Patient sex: M
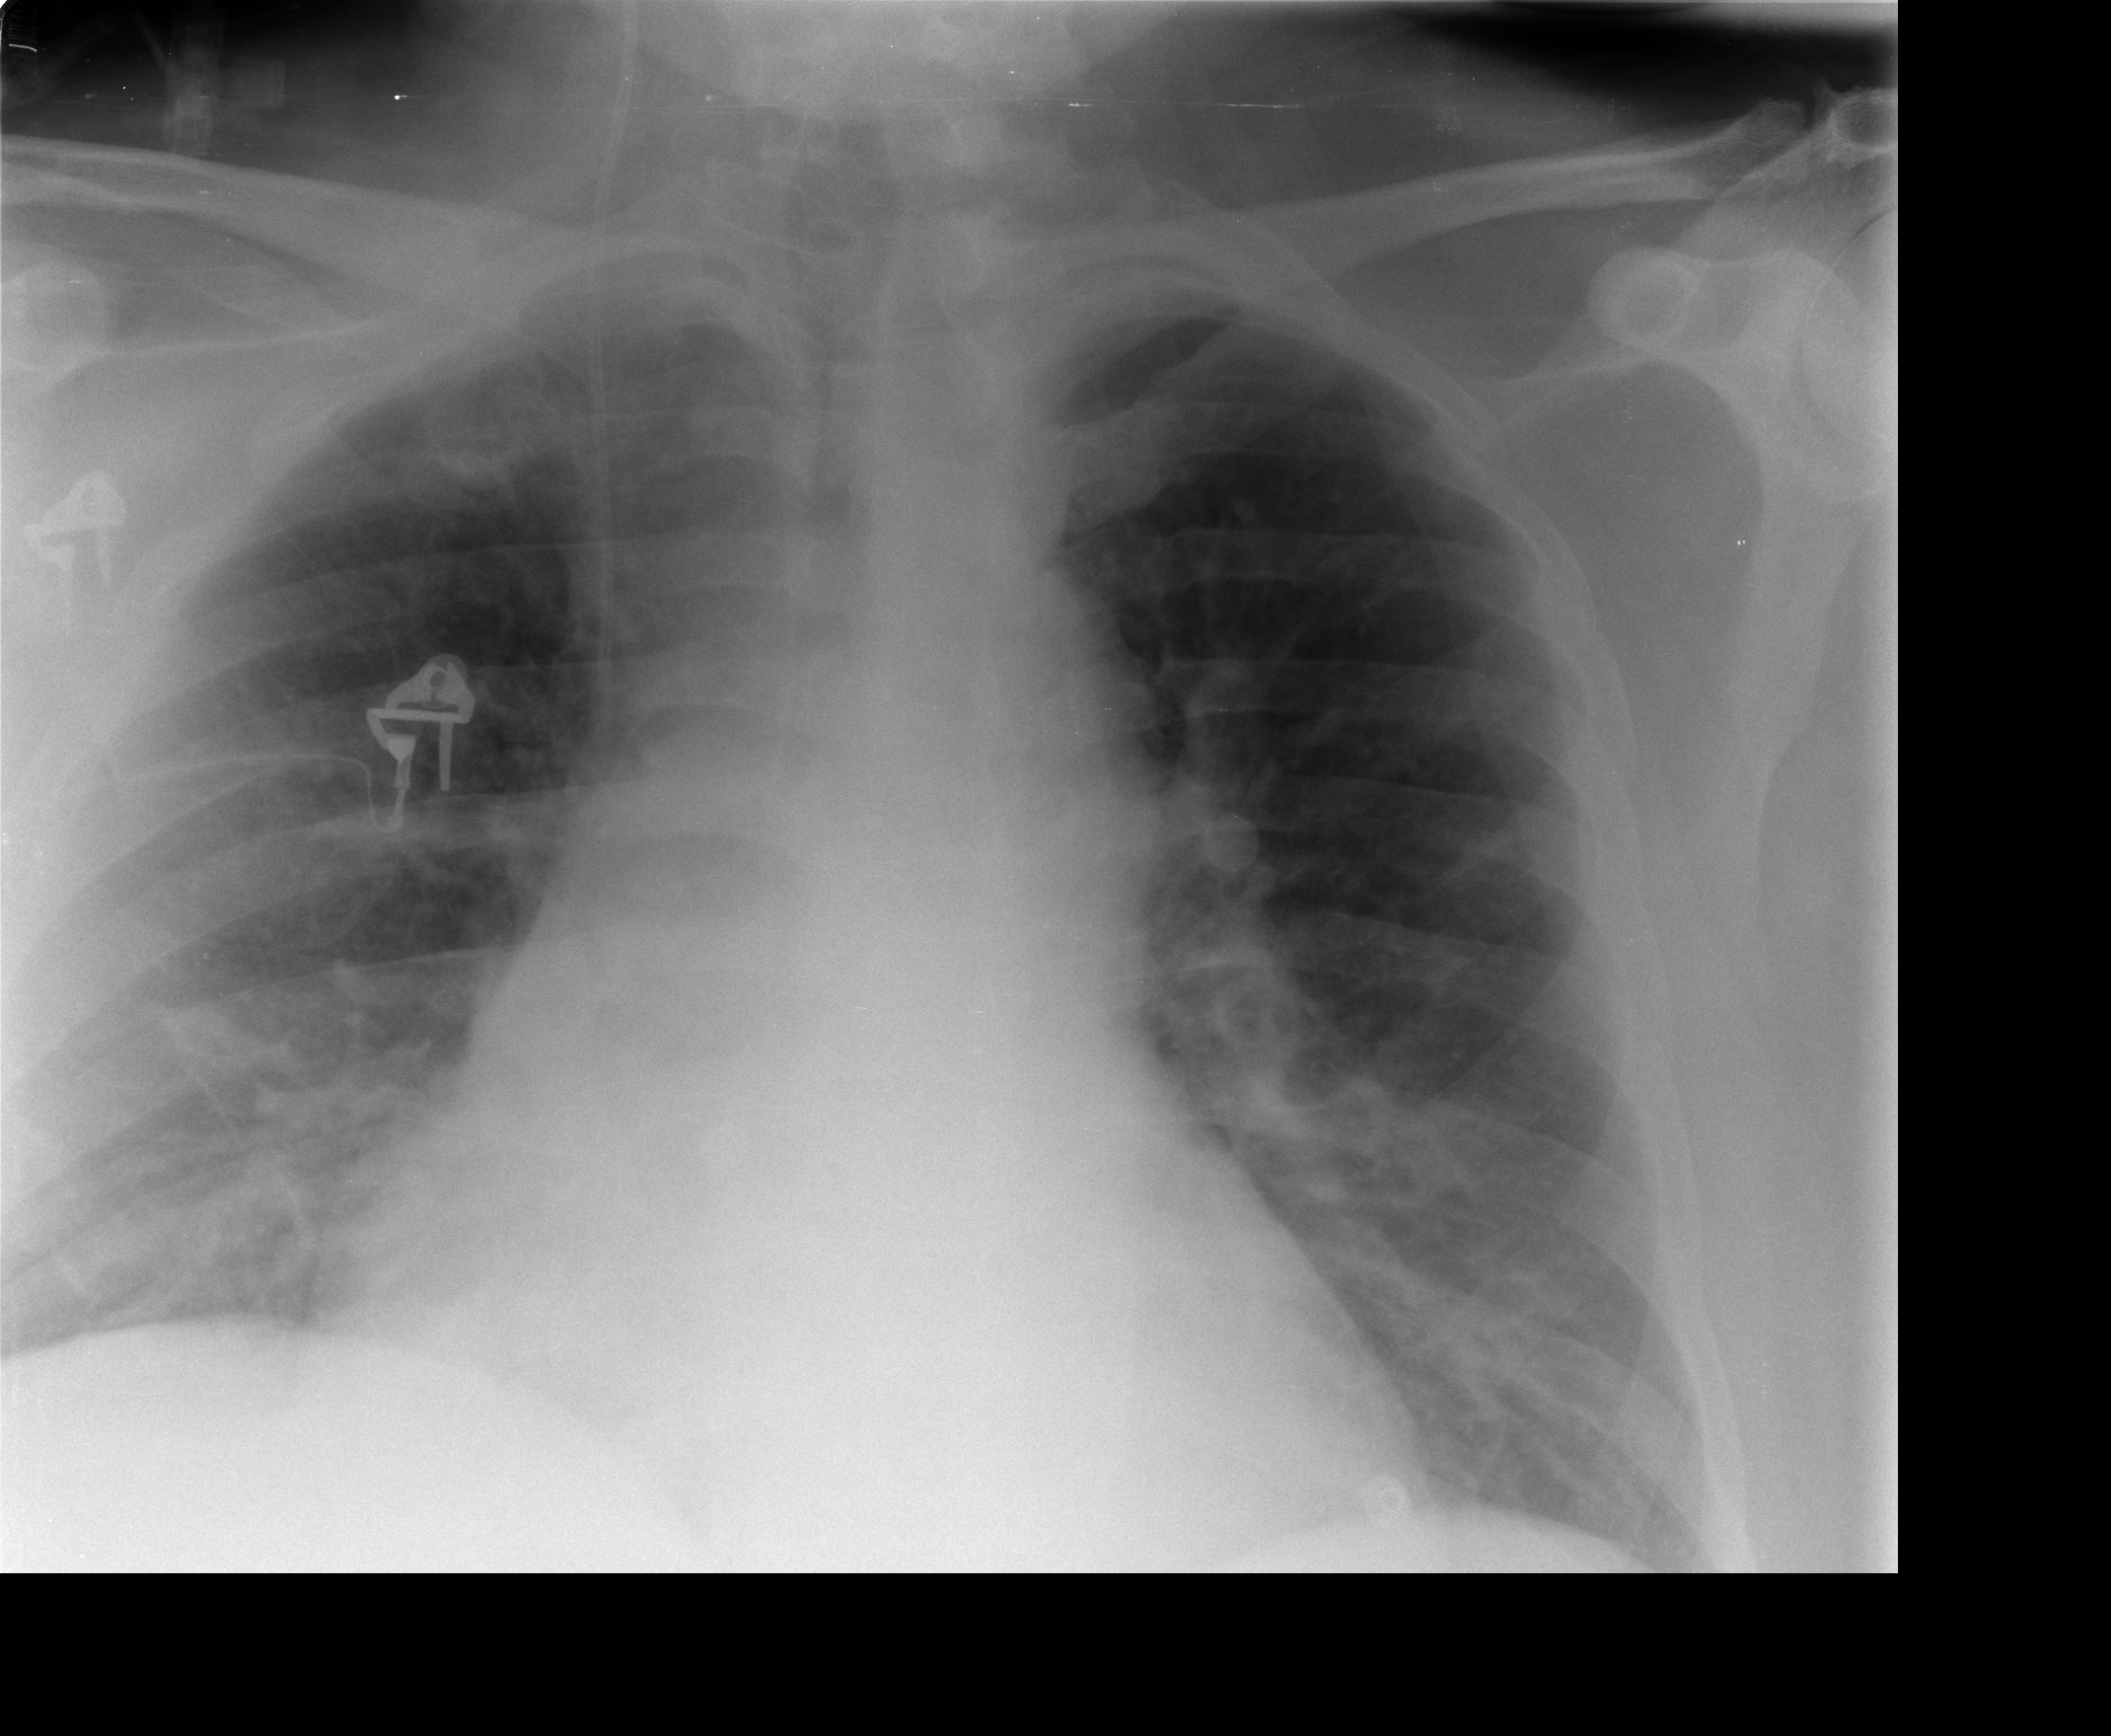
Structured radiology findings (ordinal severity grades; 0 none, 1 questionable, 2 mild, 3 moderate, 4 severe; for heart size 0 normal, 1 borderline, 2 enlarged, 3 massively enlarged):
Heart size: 2
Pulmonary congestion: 2
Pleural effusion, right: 0
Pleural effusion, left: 0
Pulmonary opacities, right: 0
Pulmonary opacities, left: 0
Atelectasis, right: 2
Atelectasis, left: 0